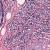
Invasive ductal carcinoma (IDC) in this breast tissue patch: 0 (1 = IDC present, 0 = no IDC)